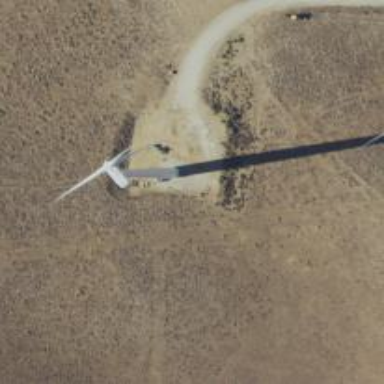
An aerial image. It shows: Wind generator with horizontal axis. The generator is wind turbine.